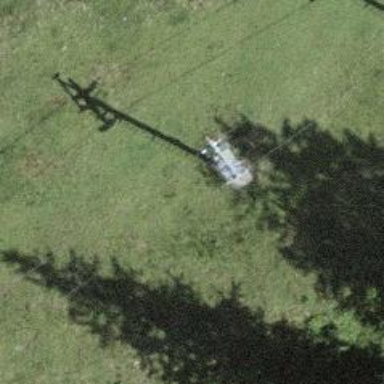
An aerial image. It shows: Pylon used for aerialway.